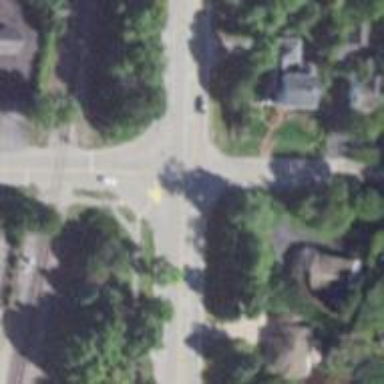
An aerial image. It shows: Secondary link road with separate sidewalk.